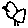
Label: bird